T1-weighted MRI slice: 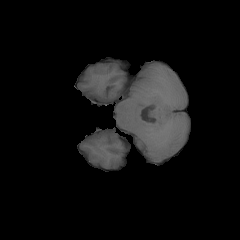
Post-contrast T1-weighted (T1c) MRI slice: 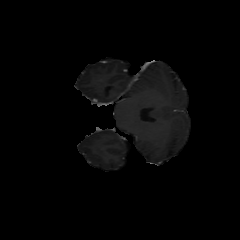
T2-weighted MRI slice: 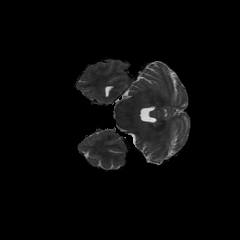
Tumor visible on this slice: no